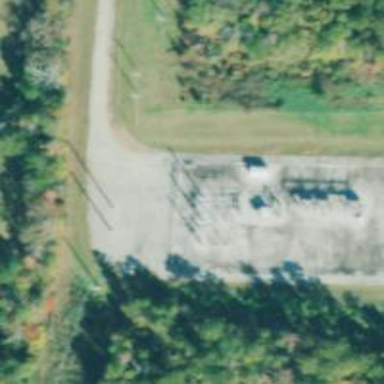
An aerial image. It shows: Distribution substation surrounded by fence.